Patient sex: M
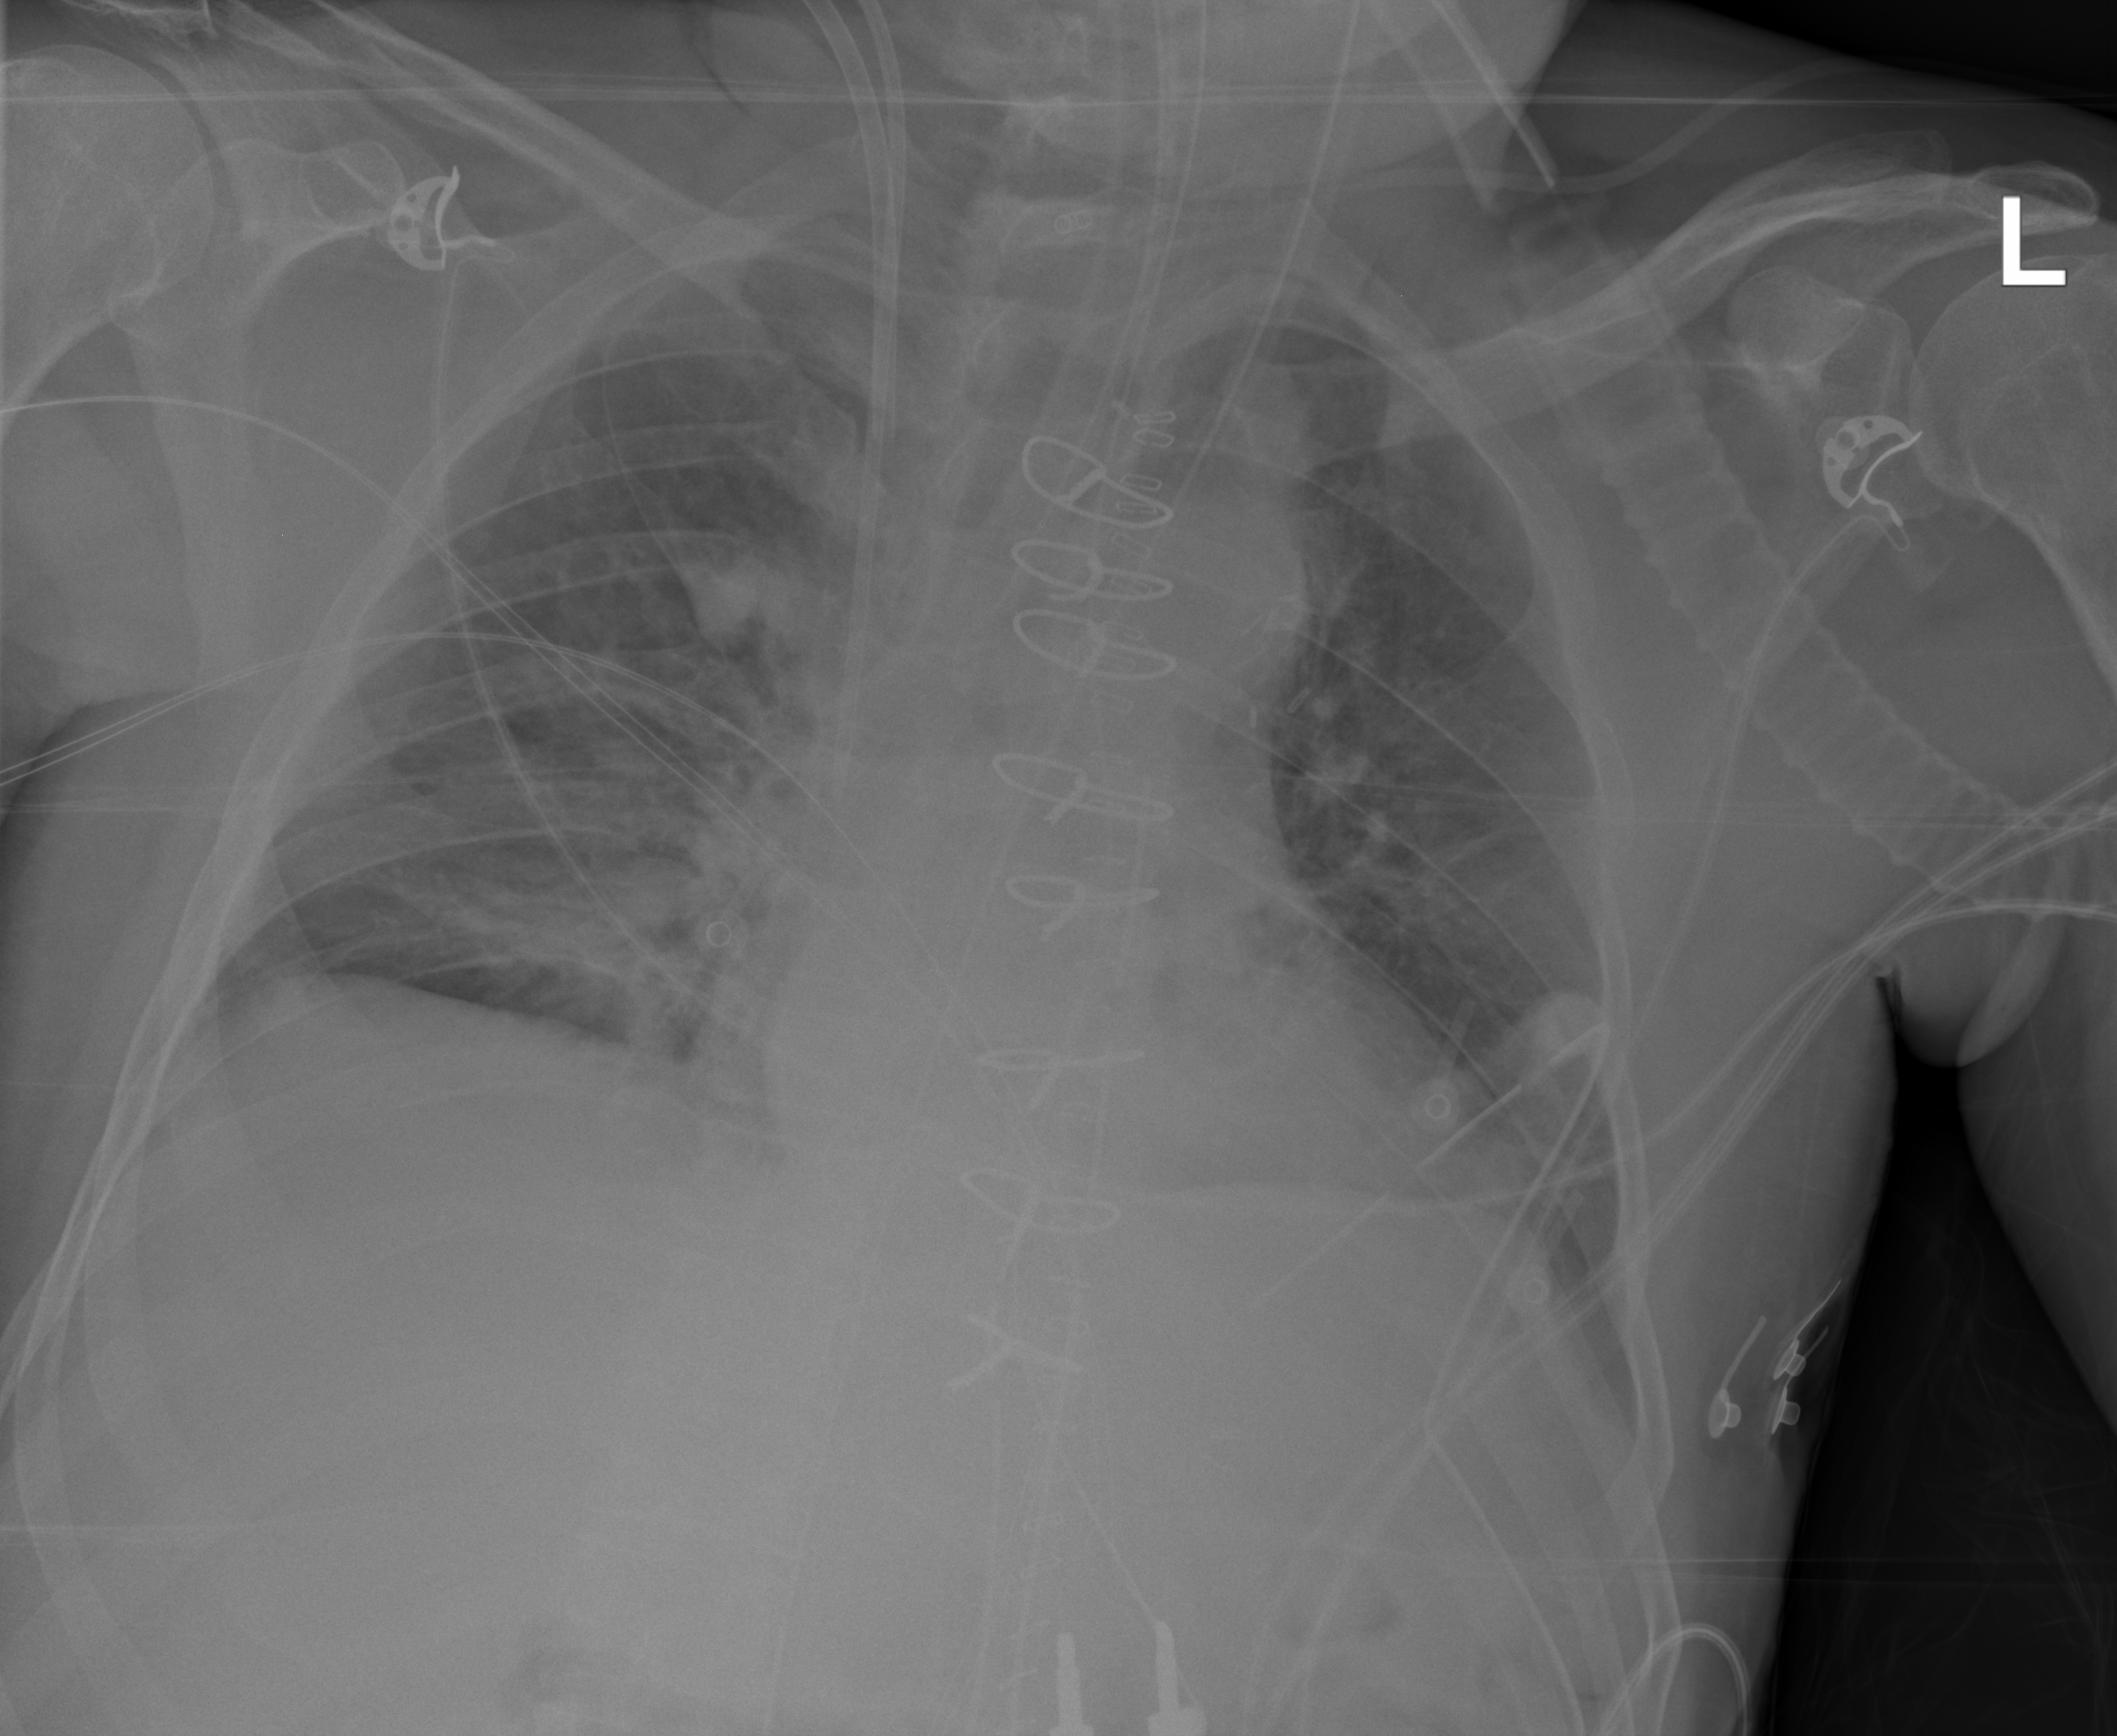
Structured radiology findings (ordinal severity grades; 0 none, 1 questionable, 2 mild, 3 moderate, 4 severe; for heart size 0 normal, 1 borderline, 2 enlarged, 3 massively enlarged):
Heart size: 1
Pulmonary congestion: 1
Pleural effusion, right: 0
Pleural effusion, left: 2
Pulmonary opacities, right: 0
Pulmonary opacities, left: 0
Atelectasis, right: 0
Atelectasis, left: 2